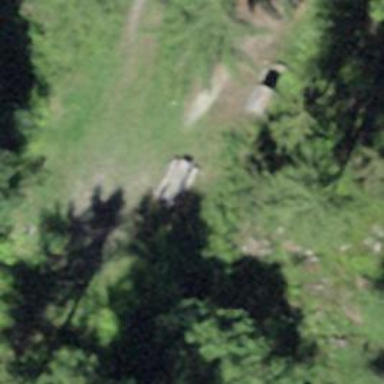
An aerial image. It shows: Picnic table located in leisure land area.